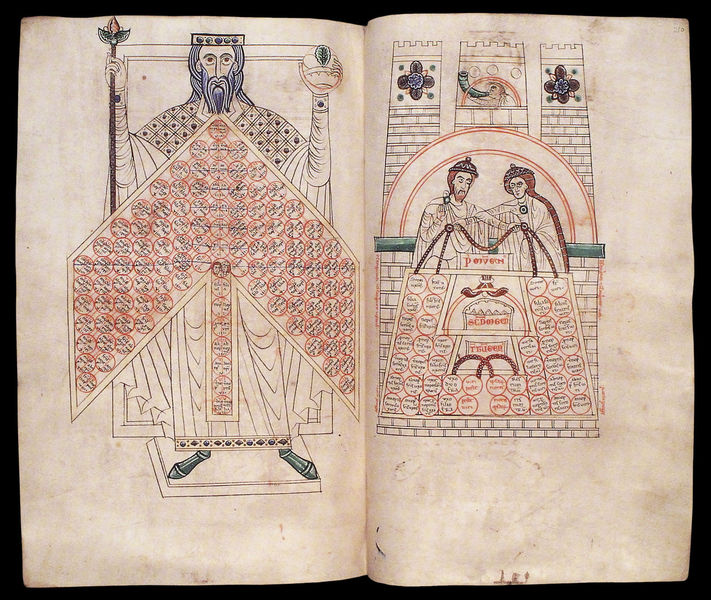
Titel: Decretum Gratiani
Standort: Herkunftsort: Durham, Kathedrale (EU - GB)
Institution: Cambridge, Sidney Sussex College
Schlagwörter: blau, fuß, mann, umhang, weiß, grün, blume, frau, hut, männer, schwarz, skizze, zeichnung, rot, muster, bart, arme, band, falten, horn, mantel, paar, frontal, krone, kreis, turm, schrift, papier, bogen, schuhe, stab, mauer, farbe, könig, faltenwurf, tor, zinnen, buch, burg, religion, türme, seil, seite, illustration, text, kreise, kugel, herrscher, buchseite, pergament, seiten, christus, königin, speer, posaune, buchseiten, pfeil, handschrift, zepter, ahnen, buchmalerei, doppelseite, illustrationen, herkunft, stammbaum, ahnenreihe, illuminiert, ahnentafel